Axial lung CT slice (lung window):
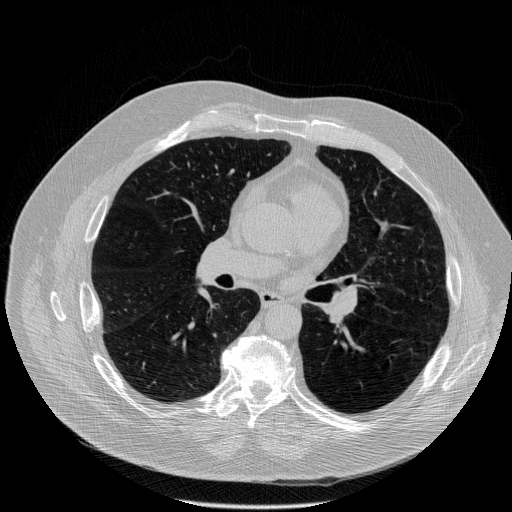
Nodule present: no